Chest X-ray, PA view. Patient: 56 years old, sex F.
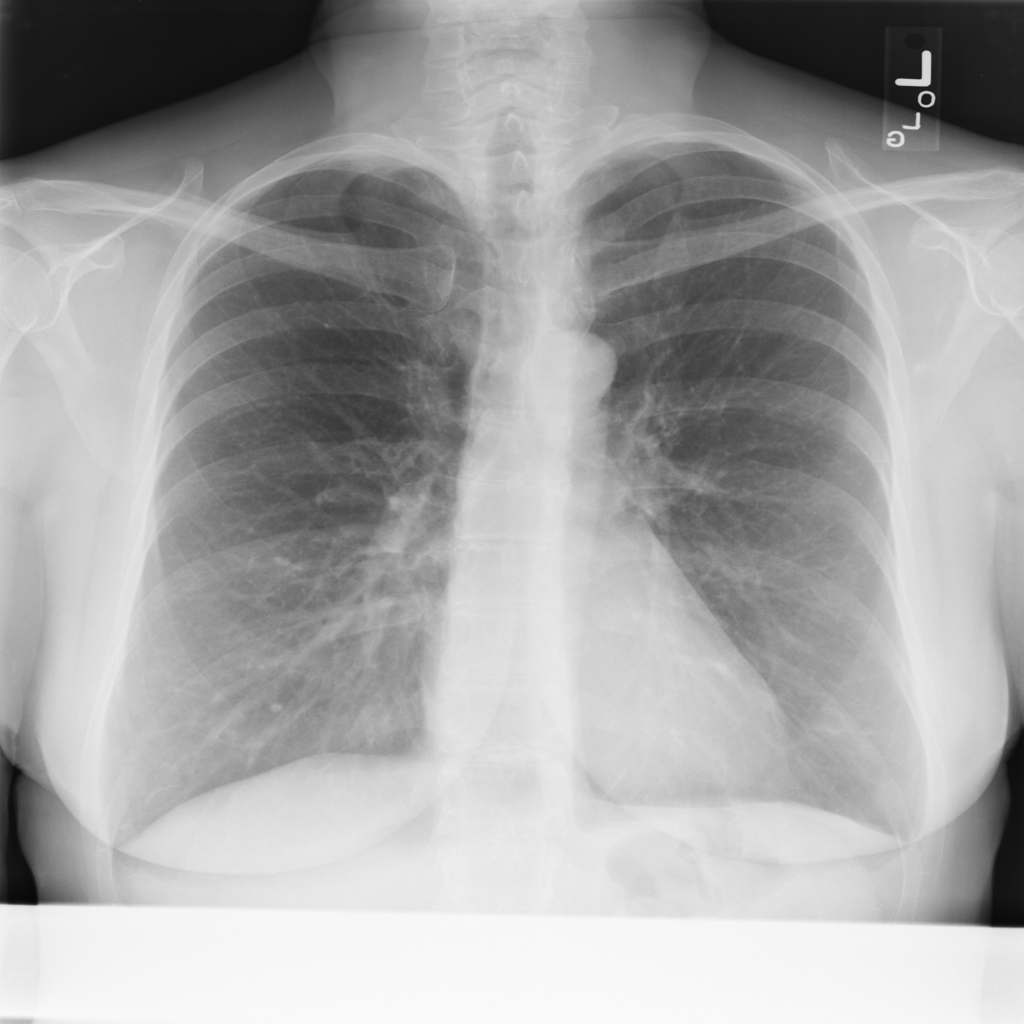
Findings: No Finding